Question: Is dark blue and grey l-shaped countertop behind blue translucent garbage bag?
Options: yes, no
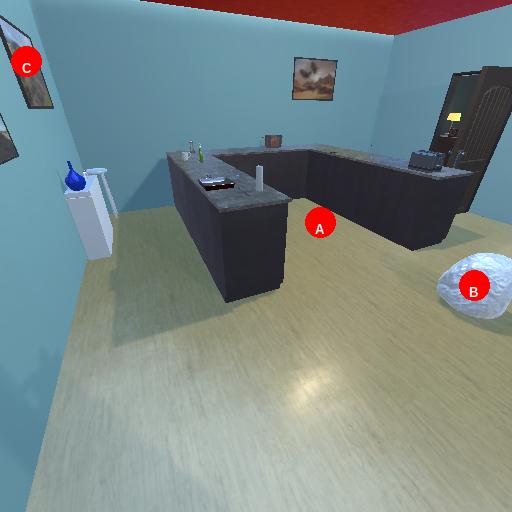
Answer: yes